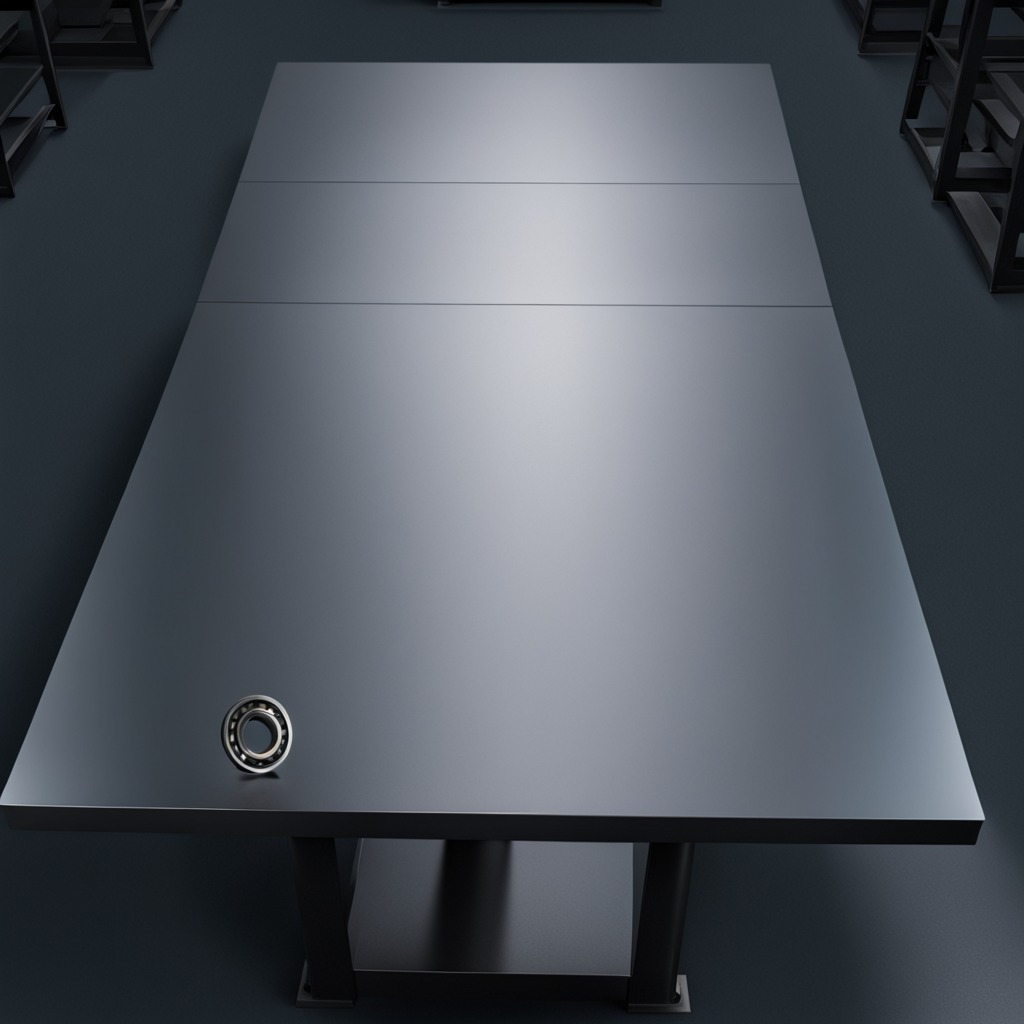
A metal ball bearing is lying on the tabletop.